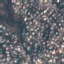
Land use / land cover: Residential